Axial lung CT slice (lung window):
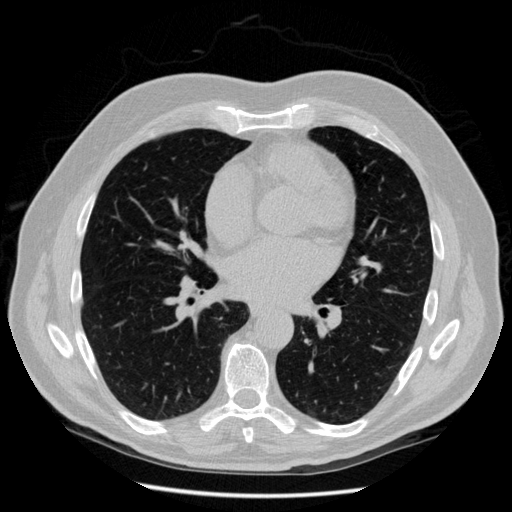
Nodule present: no